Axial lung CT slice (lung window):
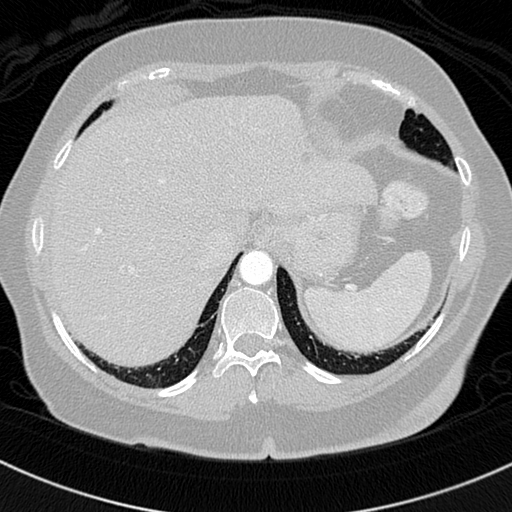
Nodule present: no